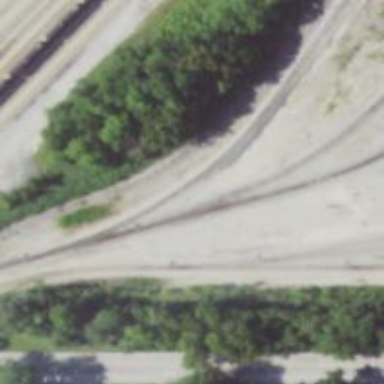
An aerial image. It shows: Railway yard.